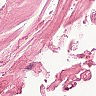
Metastatic tissue present: no